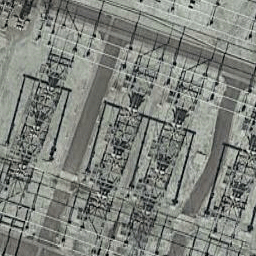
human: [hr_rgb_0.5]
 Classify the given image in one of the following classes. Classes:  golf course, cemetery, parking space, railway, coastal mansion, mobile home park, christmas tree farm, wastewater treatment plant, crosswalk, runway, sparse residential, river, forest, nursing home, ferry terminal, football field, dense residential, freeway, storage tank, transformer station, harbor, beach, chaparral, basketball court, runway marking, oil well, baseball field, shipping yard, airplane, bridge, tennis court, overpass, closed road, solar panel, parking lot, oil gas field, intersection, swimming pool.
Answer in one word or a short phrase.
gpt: transformer station